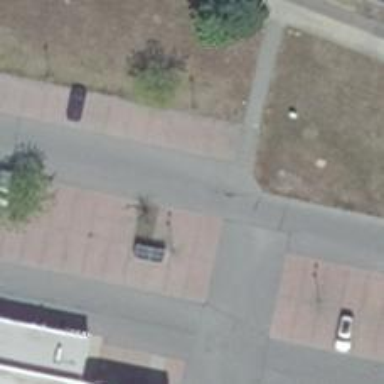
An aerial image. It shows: Asphalt parking aisle road.